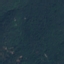
Land use / land cover: Forest